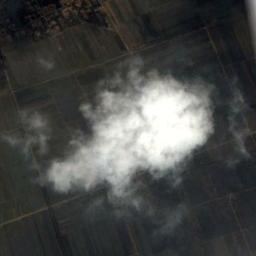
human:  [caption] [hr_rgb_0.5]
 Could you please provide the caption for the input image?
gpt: The white cloud is above green farmland .

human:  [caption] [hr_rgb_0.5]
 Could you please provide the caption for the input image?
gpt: The cumulus clouds are located above the green farmland .

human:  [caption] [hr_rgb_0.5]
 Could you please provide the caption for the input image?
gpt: White clouds on green field .

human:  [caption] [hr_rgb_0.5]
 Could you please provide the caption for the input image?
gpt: There is a thick cloud and a thin cloud on the sea .

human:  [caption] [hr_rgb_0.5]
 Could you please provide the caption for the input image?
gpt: One piece of thick white cloud over some farmlands .